Field crop: maize
Growth stage: 1
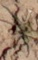
Species: lolium